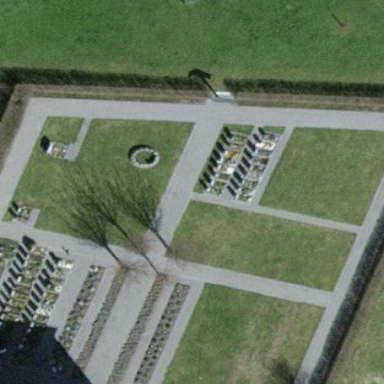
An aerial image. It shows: Cemetery.